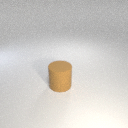
large brown rubber cylinder